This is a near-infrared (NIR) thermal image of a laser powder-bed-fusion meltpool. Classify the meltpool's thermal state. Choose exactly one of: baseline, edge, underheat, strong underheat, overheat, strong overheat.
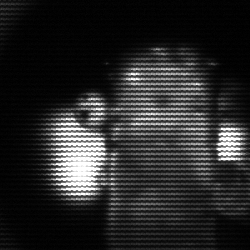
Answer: strong underheat